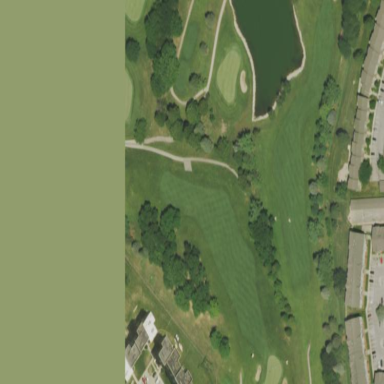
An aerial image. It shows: Grassy area designated as golf fairway.